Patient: sex M, age 34
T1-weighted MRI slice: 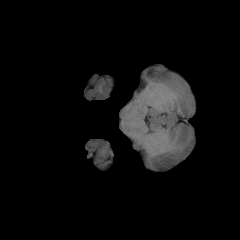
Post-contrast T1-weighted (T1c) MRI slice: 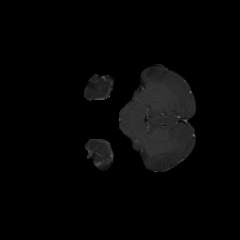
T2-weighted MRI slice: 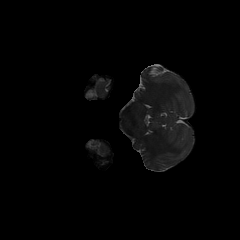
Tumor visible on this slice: no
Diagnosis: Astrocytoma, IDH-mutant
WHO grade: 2